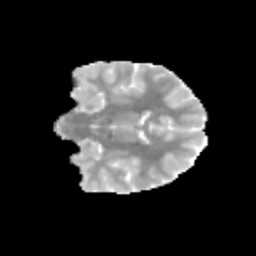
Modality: MD
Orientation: coronal
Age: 12
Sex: male
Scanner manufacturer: siemens
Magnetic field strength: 3 T
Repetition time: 3.8 s
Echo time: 0.07 s